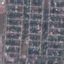
Land use / land cover class: Residential